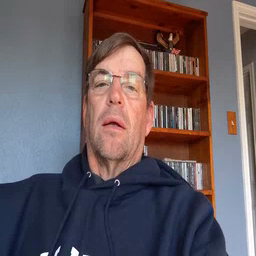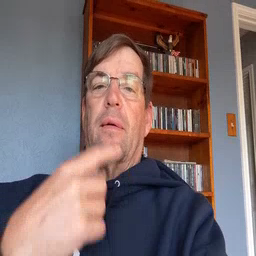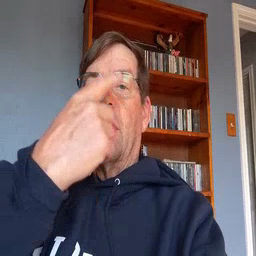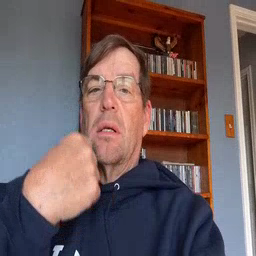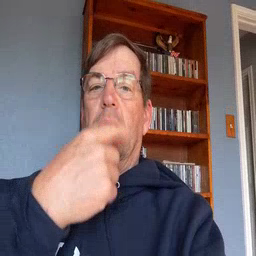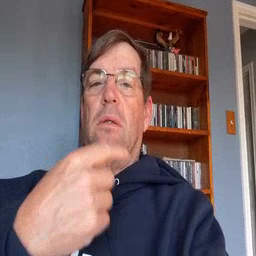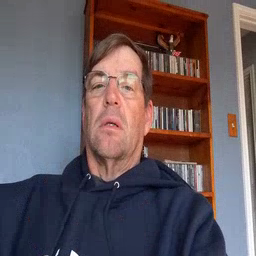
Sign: face